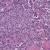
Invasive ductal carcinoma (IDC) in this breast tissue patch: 1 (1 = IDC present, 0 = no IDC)